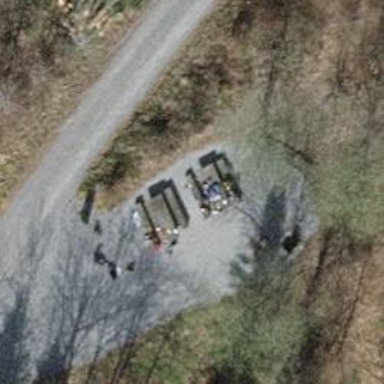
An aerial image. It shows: Picnic site equipped with barbecue grill.